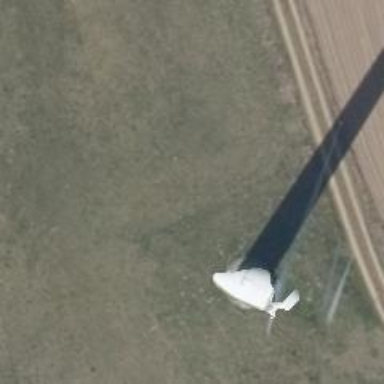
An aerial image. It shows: Wind generator using horizontal axis wind turbines.